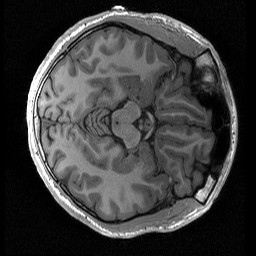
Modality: T1w
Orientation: axial
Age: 21
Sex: male
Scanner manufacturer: siemens
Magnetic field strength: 3 T
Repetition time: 2.53 s
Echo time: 0.00219 s